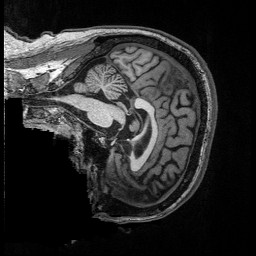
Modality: T1w
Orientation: sagittal
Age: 37
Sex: male
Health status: ill
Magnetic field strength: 3 T
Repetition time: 2.53 s
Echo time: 0.00331 s